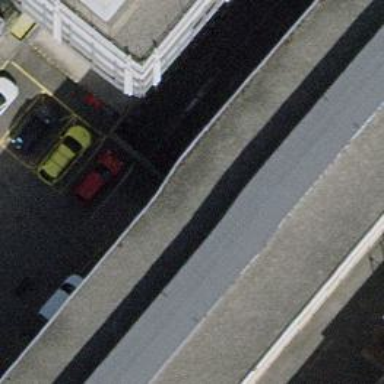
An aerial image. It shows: Driveway tunnel under the road.